Question: I try to fetch object 'vorlagen' with ID '6310' from <URL> API and want to show if property 'vorlageAngenommen' is true or false.
The JSON object looks as follows:

My code that does not run, looks as follows (I am not sure if this is a good base at all):
'''
import useSWR from "swr";
import "./styles.css";
const fetcher = (...args) => fetch(...args).then((res) => res.json());
const arrayFindObjectByProp = (arr, prop, val) => {
return arr.find((obj) => obj[prop] == val);
};
export default function App() {
const { data, error } = useSWR(
"https://www.bfs.admin.ch/bfsstatic/dam/assets/<PHONE>/master",
fetcher
);
const specificVoting = null;
console.log("swr error: ", error);
console.log("swr data: ", data);
return (
<div className="App">
<div style={{backgroundColor: "red"}}>
{data ? (
{specificVoting = arrayFindObjectByProp(data.schweiz.vorlagen, vorlagenId, '6310')}
<h4>{specificVoting.vorlageAngenommen}</h4>
) : (
<h1>loading...</h1>
)}
</div>
</div>
);
}
'''
I created a sandbox as well that can be found <URL>.
Many thanks for your feedback in advance.
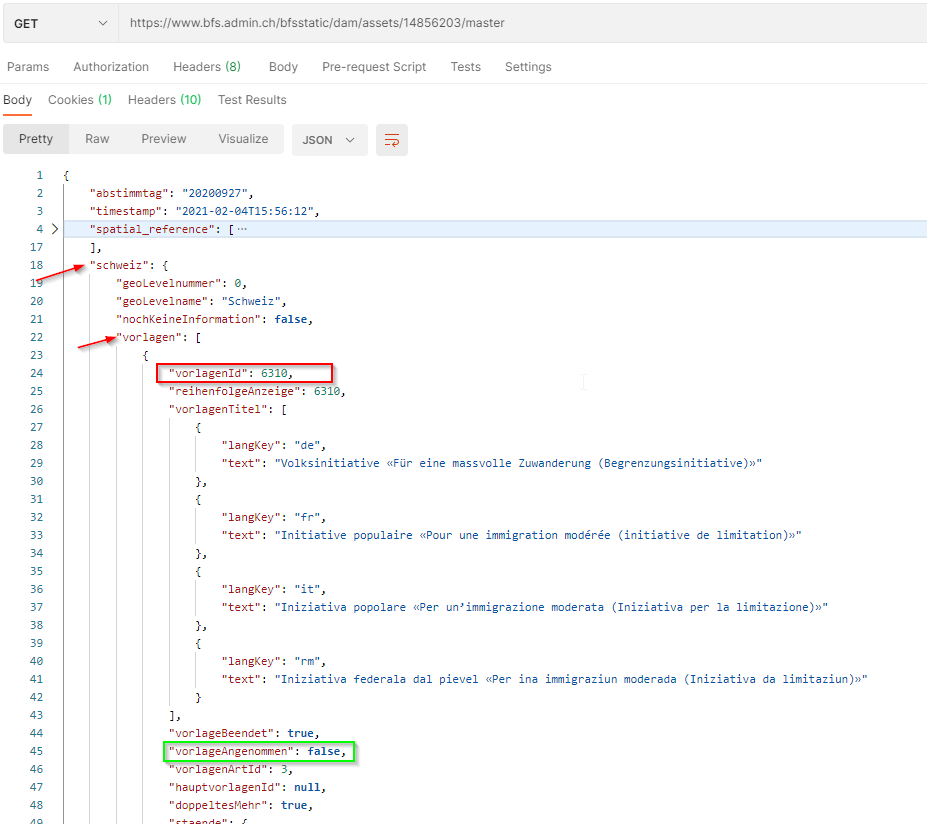
Answer: Your code has a few issues.
First: You should extract the value outside of the return statement
Second; You should pass on the property value as a 'string' to 'arrayFindObjectByProp' function
Lastly: Since the value returned is a 'boolean', you need to convert it into a string to display in the component
'''
export default function App() {
const {data, error } = useSWR(
"https://www.bfs.admin.ch/bfsstatic/dam/assets/<PHONE>/master",
fetcher
);
console.log("swr error: ", error);
console.log("swr data: ", data);
const specificVoting =
data && arrayFindObjectByProp(data.schweiz.vorlagen, "vorlagenId", "6310");
return (
<div className="App">
<div style={{ backgroundColor: "red" }}>
{data ? (
<h4>{specificVoting.vorlageAngenommen.toString()}</h4>
) : (
<h1>loading...</h1>
)}
</div>
</div>
);
}
'''
<URL>